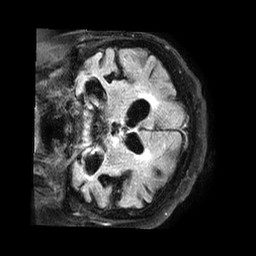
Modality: FLAIR
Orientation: coronal
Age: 87
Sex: female
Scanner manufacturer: philips
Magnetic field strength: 1.5 T
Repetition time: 6 s
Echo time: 0.1029 s